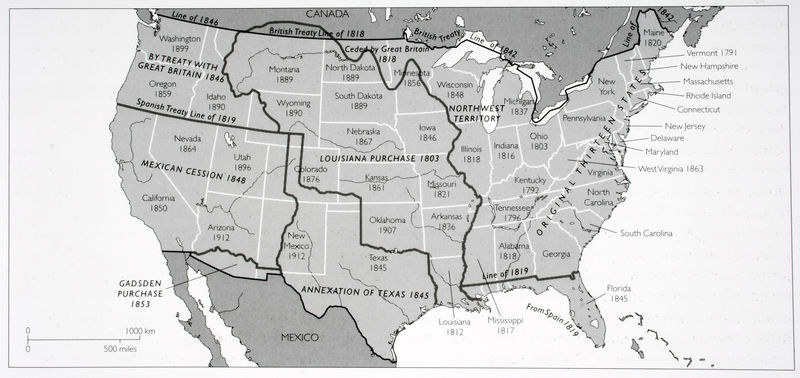
Titel: Territoriales Wachstum der Vereinigten Staaten zwischen 1776 und 1912
Schlagwörter: meer, weiß, grau, schwarz, geschichte, amerika, querformat, zahlen, ziffern, rechteck, schwarzweiss, beschriftung, namen, karte, landkarte, usa, legende, flüsse, maßstab, mexiko, grenzen, staaten, canada, jahreszahlen, südamerika, nordamerika, vereinigte staaten, kanada, grenzverläufe, bundesstaaten, landjarte, ländergrenzen